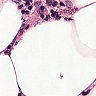
Metastatic tissue present: no